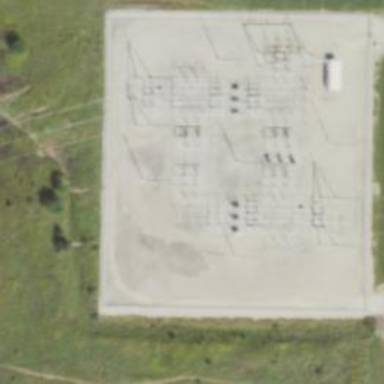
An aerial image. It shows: Switch used for power control.